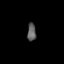
Tissue: skin
Cell type: Epithelial cells
Senescence score: 0.2741
Nuclear area (px): 151
Mean DAPI intensity: 93.258